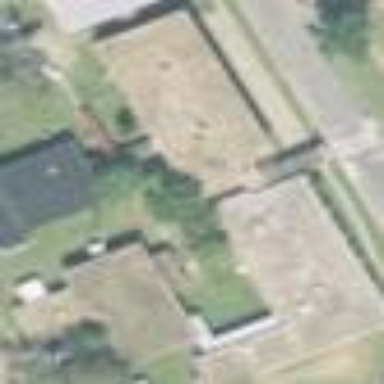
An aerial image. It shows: School building.